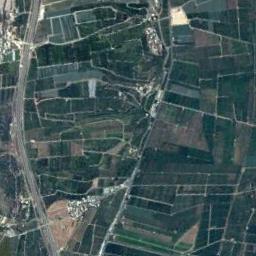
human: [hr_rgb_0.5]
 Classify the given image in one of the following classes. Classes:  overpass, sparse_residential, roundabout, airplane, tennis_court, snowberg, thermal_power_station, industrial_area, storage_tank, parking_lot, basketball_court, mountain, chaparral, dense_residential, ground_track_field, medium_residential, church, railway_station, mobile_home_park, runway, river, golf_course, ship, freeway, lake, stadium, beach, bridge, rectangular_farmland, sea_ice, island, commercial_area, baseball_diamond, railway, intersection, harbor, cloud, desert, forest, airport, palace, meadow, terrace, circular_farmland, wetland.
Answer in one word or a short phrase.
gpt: rectangular_farmland